Question: I try make a project to write data from .mif/.tab files to Data Base using GDAL/OGR. I do:
'''
SimpleFeatureBuilder featureBuilder = new SimpleFeatureBuilder(dbFeatureType);
SimpleFeatureCollection collection = FeatureCollections.newCollection();
while (mifReader.hasNext()){
in = (SimpleFeatureImpl) mifReader.next();
SimpleFeature dbFeature = featureBuilder.buildFeature(null);
for(AttributeDescriptor ad : adList){
String name = ad.getLocalName();
Object attrValue;
attrValue = in.getAttribute(name);
if(attrValue instanceof String){
String string3 = new String((attrValue.toString()).getBytes("ISO-8859-1"), "cp1251");
if(name.trim().equalsIgnoreCase(kadname.trim())){
dbFeature.setAttribute("kadnum", string3);
}
}
if (attrValue instanceof Geometry){
idn++;
com.vividsolutions.jts.geom.Geometry geom = (Geometry) in.getAttribute(name);
dbFeature.setAttribute("id", idn);
System.out.println("after insrt="+idn);
dbFeature.setAttribute("deleted", deleted);
dbFeature.setAttribute("the_geom", geom);
dbFeature.setAttribute("status_id", status_id);
}
collection.add(dbFeature);
}
}
'''
Its simple data from .mid file:
'''
__id_|___kadnum_____
3,"66:2:00:88 951"
4,"66:2:00:88 952"
5,"66:2:00:88 954"
'''
And in db i get this:

My data is 2-4 rows. You see that i get increment variable 'idn' and put it in attribute 'id'. Take a 'kadnum' from .mid and put it in attribute 'kadnum'.
Its fine but in bd i get rows in the wrong order. I mean that element with attribute 'kadnum=66:2:00:88 951' gonna be in second row in db but it in 4th row.
Its mean that i gonna change the order of items in the collection to the opposite. Its right solvetion? And how to do this? Or GDAL can do it by self?
I have:
'''
SimplePropertyImpl in =(SimpleFeatureImpl) mifReader.next();
'''
I try:
'''
in.getProperty("id").getName() ;
'''
And i dont get a PropertyName i get a String. What i doing wrong?
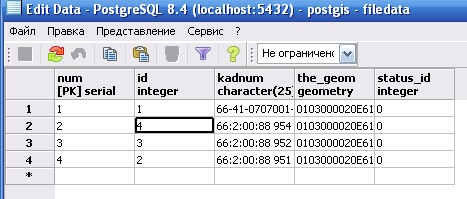
Answer: Do you want to sort the database rows according to 'id'?
'''
select * from <yourtable> order by id asc;
'''
If you want to sort your 'FeatureCollection' in code, you may want to look into <URL>. I would expect something like
'''
collection.sort( new SortBy()
{
@Override PropertyName getPropertyName() { return YourPropertyNameImpl( "id" ); }
@Override SortOrder getSortOrder() { return SortOrder.ASCENDING; }
}
'''
would get you started in the right direction.
Cheers,